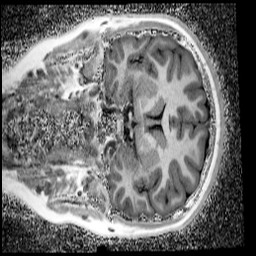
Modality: UNIT1_denoised
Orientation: coronal
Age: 13
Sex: female
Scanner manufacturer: siemens
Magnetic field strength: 3 T
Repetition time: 4 s
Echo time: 0.00299 s